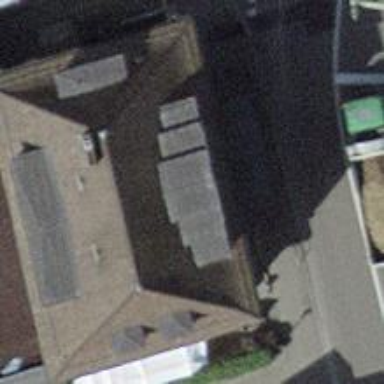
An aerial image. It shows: Theatre.